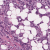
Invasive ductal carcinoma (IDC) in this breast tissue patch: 1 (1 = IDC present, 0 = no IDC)